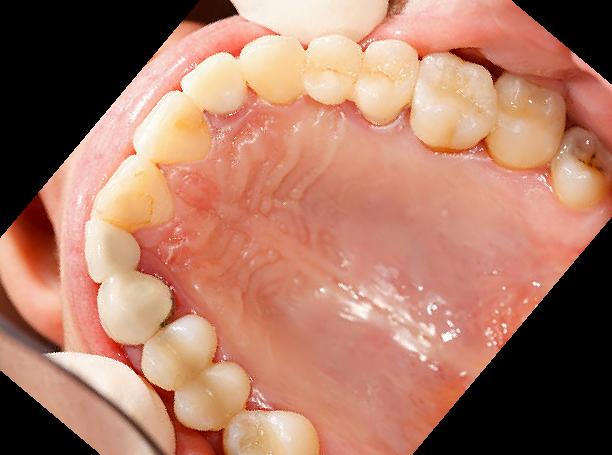
Condition: Calculus